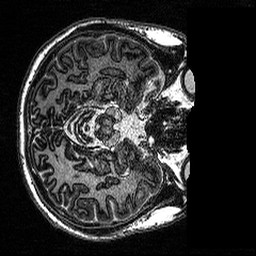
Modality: MP2RAGE
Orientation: axial
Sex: male
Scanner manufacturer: siemens
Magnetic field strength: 3 T
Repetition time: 5 s
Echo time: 0.00292 s